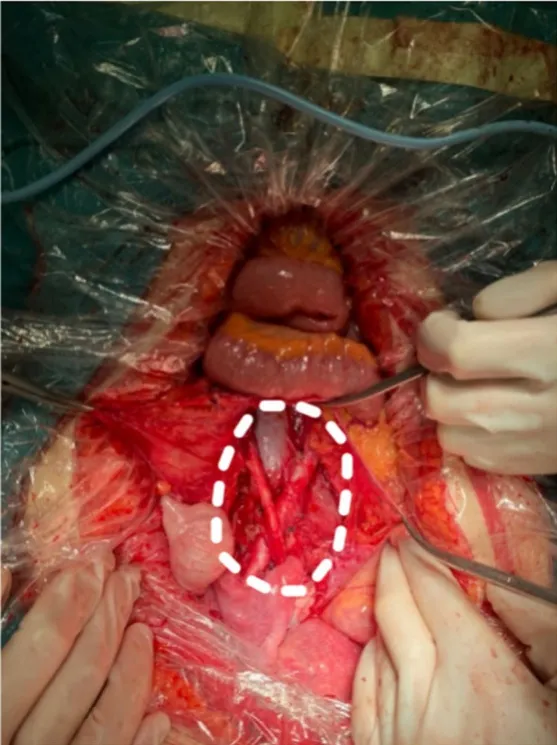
Complete resection of retroperitoneal tumor. The white dashed line circles the original tumor location.
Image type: medical_photograph (other_medical_photograph)